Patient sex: M
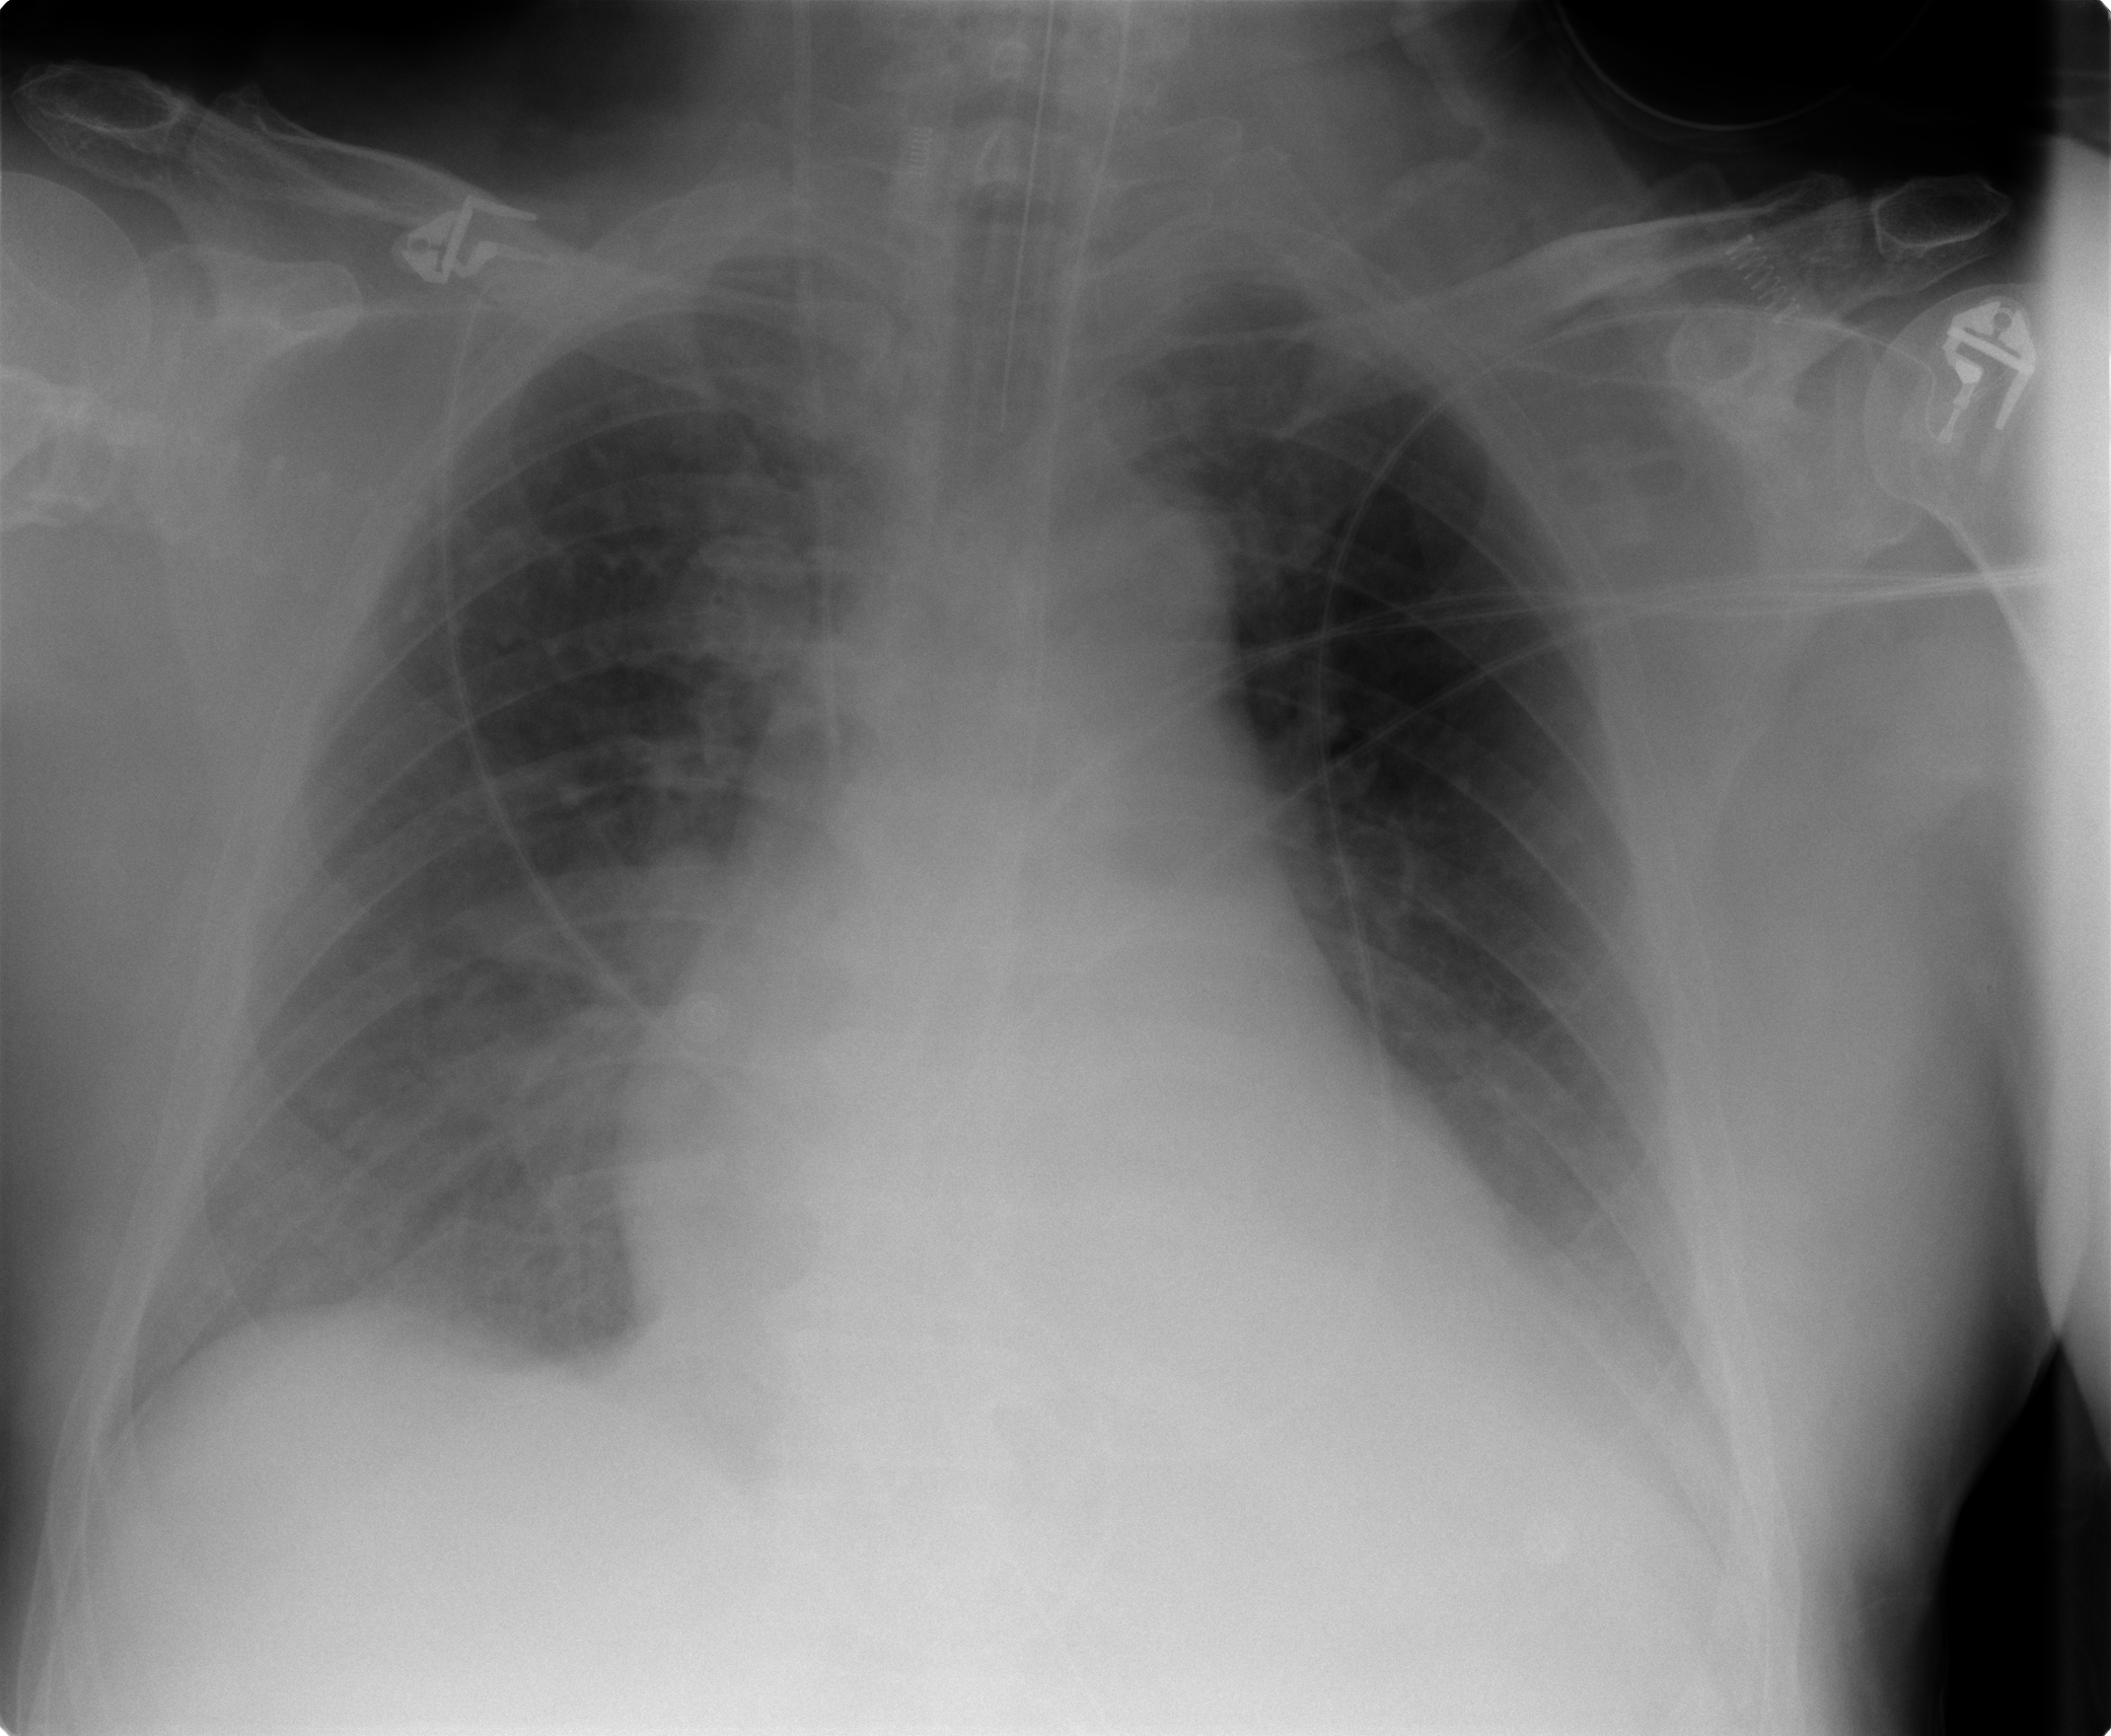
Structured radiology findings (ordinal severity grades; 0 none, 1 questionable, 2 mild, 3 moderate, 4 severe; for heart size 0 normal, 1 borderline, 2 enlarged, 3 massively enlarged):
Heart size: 2
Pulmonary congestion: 2
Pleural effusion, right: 0
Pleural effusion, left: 2
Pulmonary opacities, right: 1
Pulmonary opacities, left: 0
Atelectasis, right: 1
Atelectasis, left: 3